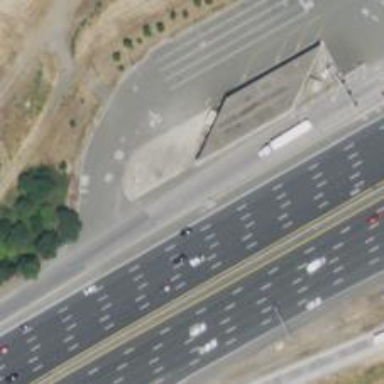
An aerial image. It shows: Weighbridge located along service road.